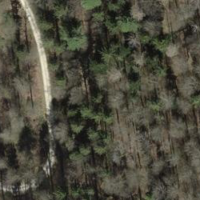
EUNIS habitat code: 41
Species observed at this site:
Stachys sylvatica